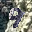
Label: 9